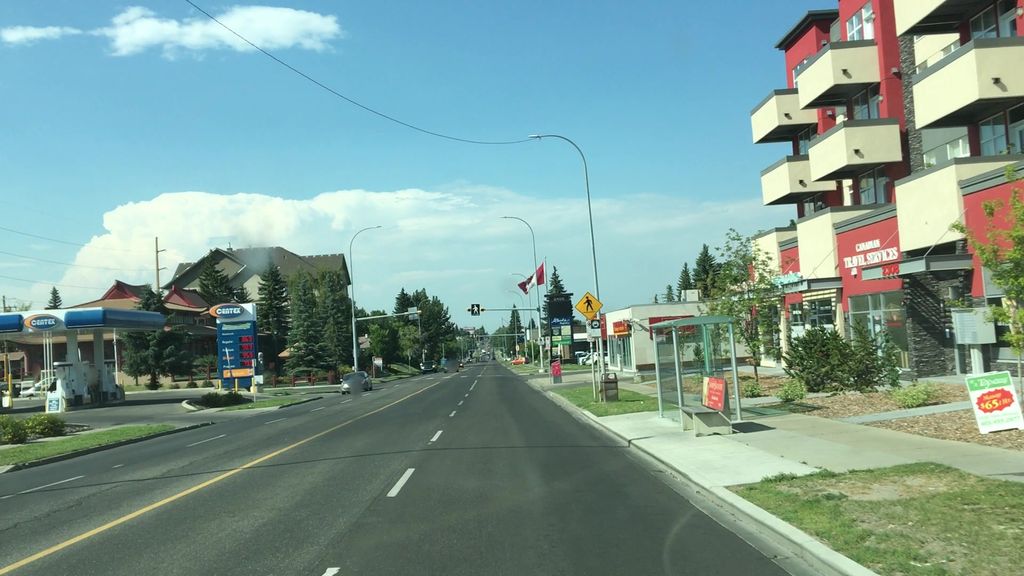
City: calgary